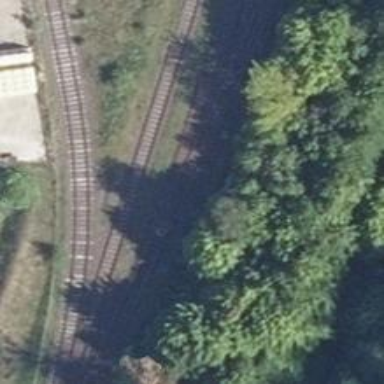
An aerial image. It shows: Railway switch.